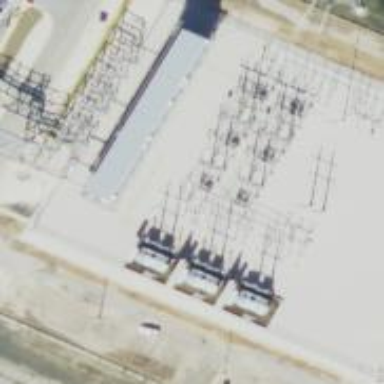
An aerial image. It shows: Switch used for power control.